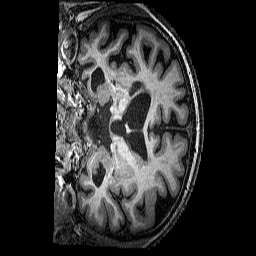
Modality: T1w
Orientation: coronal
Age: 66
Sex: male
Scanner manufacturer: siemens
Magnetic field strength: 3 T
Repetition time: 2.25 s
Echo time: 0.00452 s